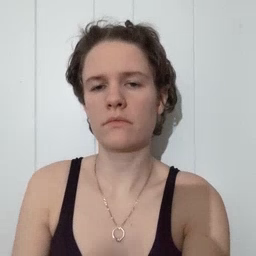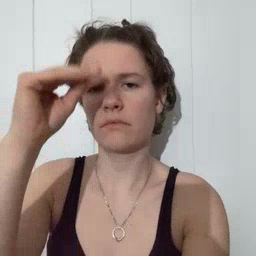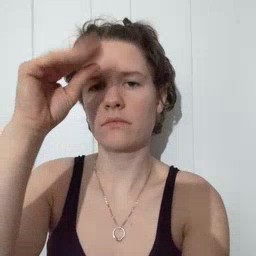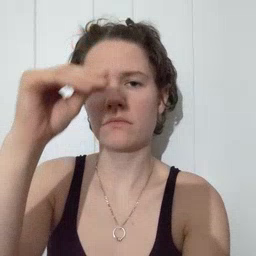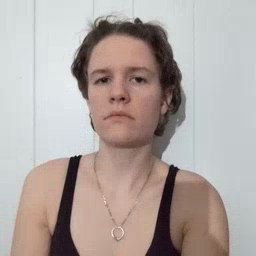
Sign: boy